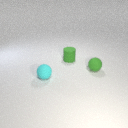
small green rubber sphere to the right of small green rubber cylinder